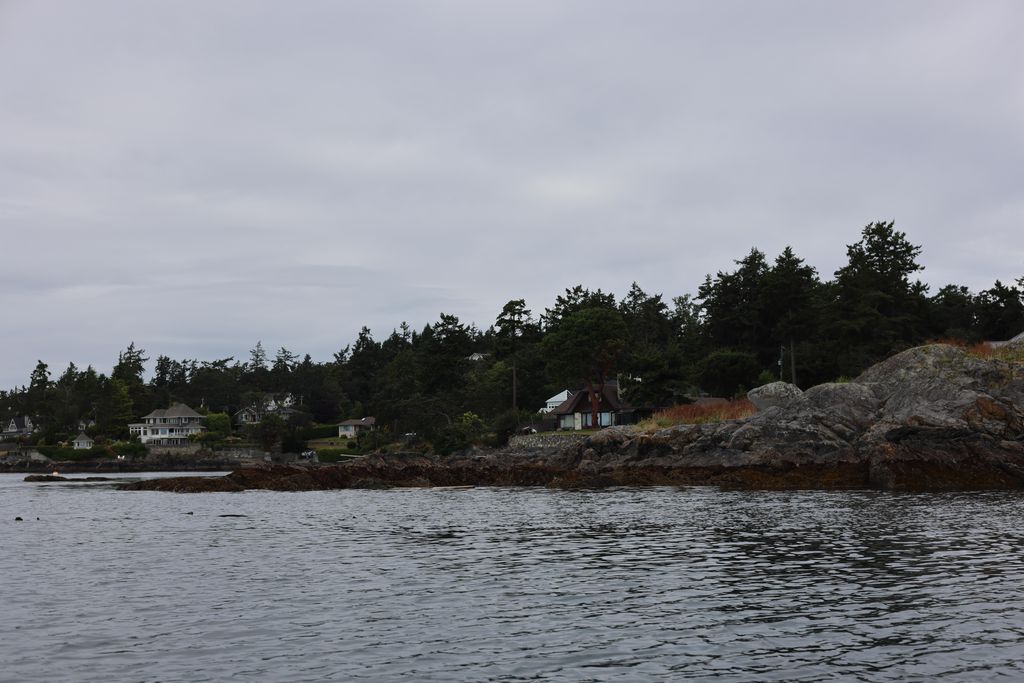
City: victoria